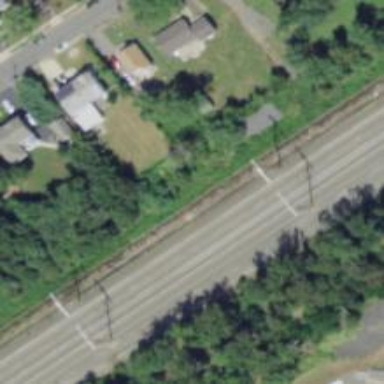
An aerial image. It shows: Railway track with contact lines for electrification.